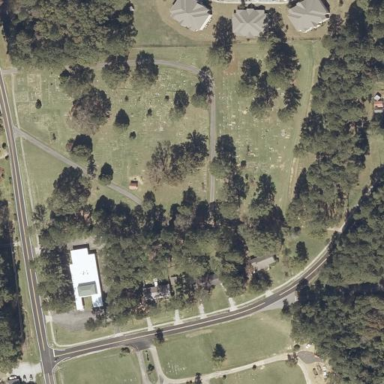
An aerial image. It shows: Cemetery.